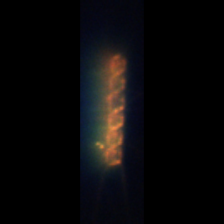
Taxon: Chaetoceros
Group: Diatoms